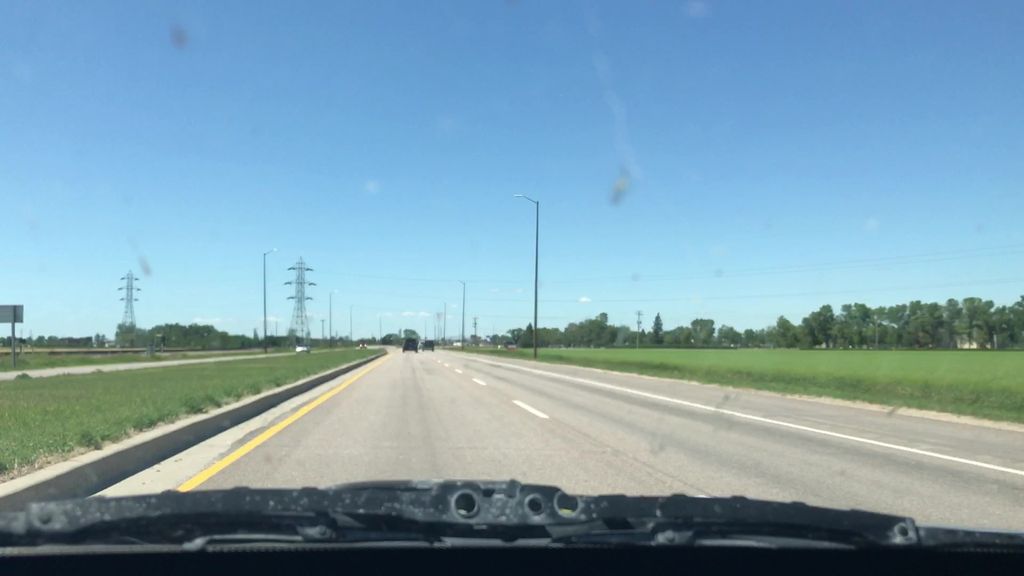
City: winnipeg